Field crop: maize
Growth stage: 2
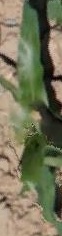
Species: maize